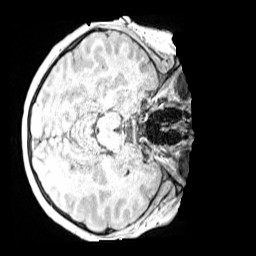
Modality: MP2RAGE
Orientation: axial
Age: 10
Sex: male
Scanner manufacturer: siemens
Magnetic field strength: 3 T
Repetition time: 4 s
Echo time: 0.00299 s